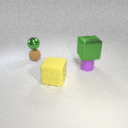
small green metal sphere to the left of large green metal cube